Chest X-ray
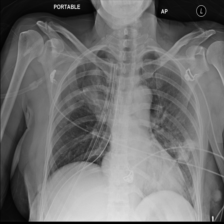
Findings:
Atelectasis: negative
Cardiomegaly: negative
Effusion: negative
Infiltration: negative
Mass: positive
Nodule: negative
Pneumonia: negative
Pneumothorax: positive
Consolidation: negative
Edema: negative
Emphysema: negative
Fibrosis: negative
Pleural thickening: negative
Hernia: negative